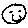
Label: smiley face